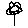
Label: flower